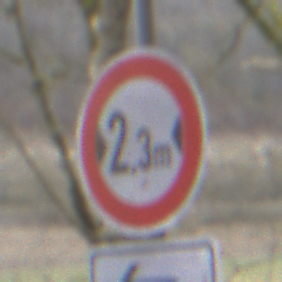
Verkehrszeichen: TatsaechlicheBreite2Komma3
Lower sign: RichtungsangabeDurchPfeile2
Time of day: MorningAfternoon
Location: Outdoor (Nature)
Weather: PartlyCloudy
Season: NotSpecified
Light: Natural